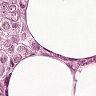
Metastatic tissue present: yes